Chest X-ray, AP view. Patient: 51 years old, sex M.
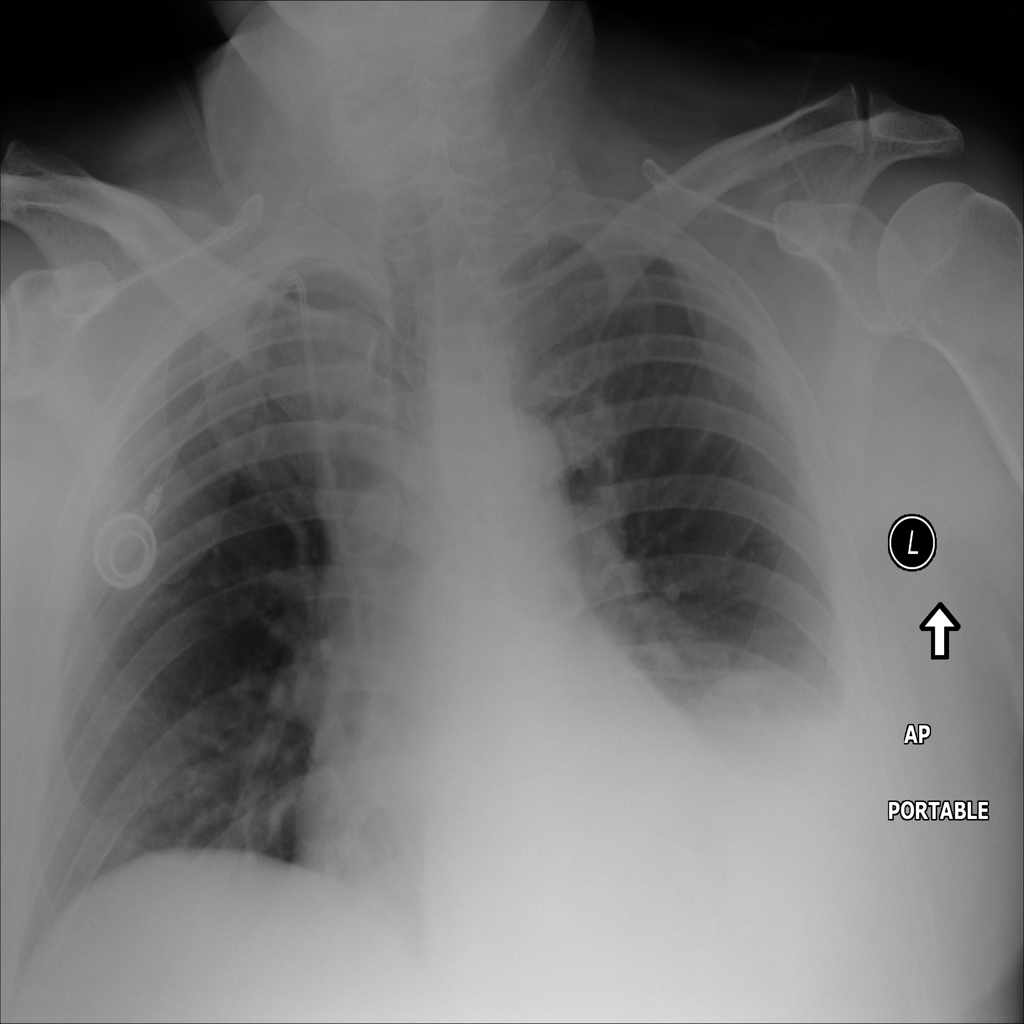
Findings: Infiltration